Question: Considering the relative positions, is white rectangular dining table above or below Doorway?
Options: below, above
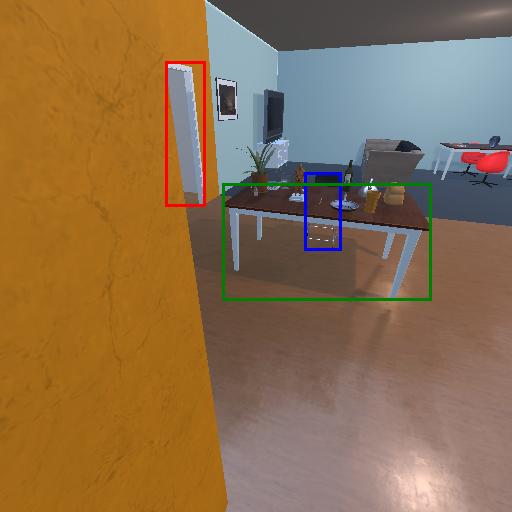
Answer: below